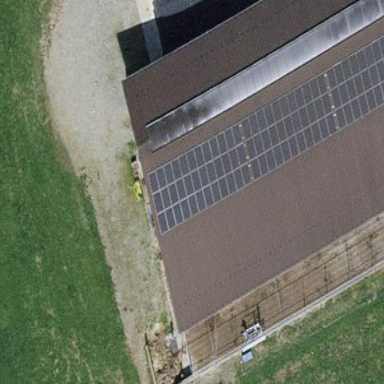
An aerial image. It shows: Solar power generator.